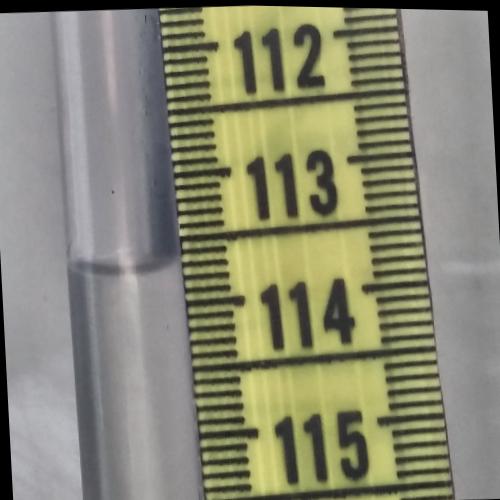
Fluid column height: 113.7 cm